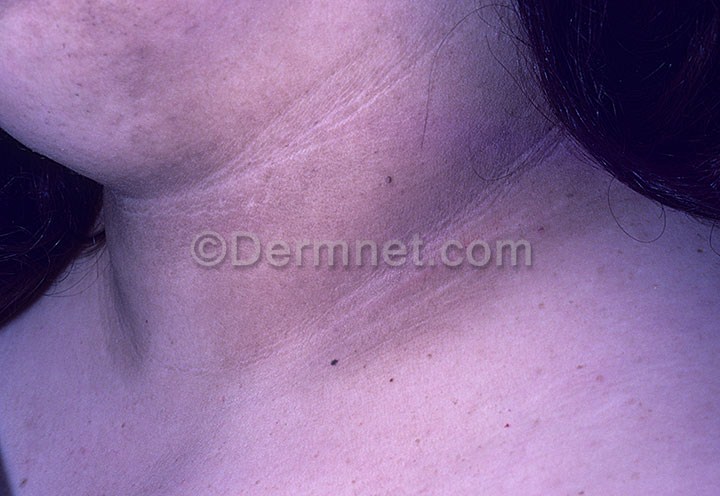
Disease: Systemic Disease